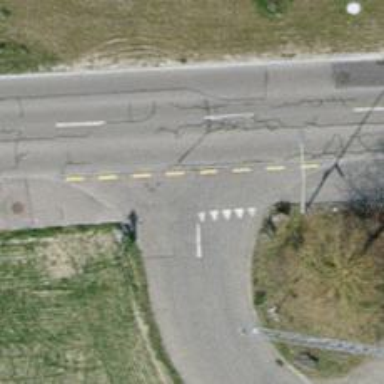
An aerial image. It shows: Unmarked road crossing.